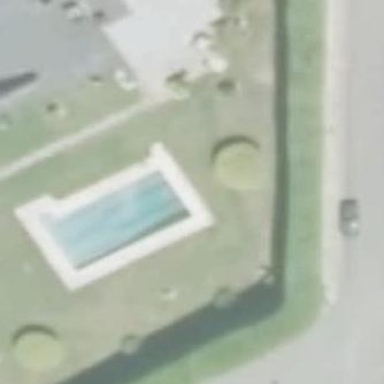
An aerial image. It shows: Swimming pool located in leisure land.